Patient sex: M
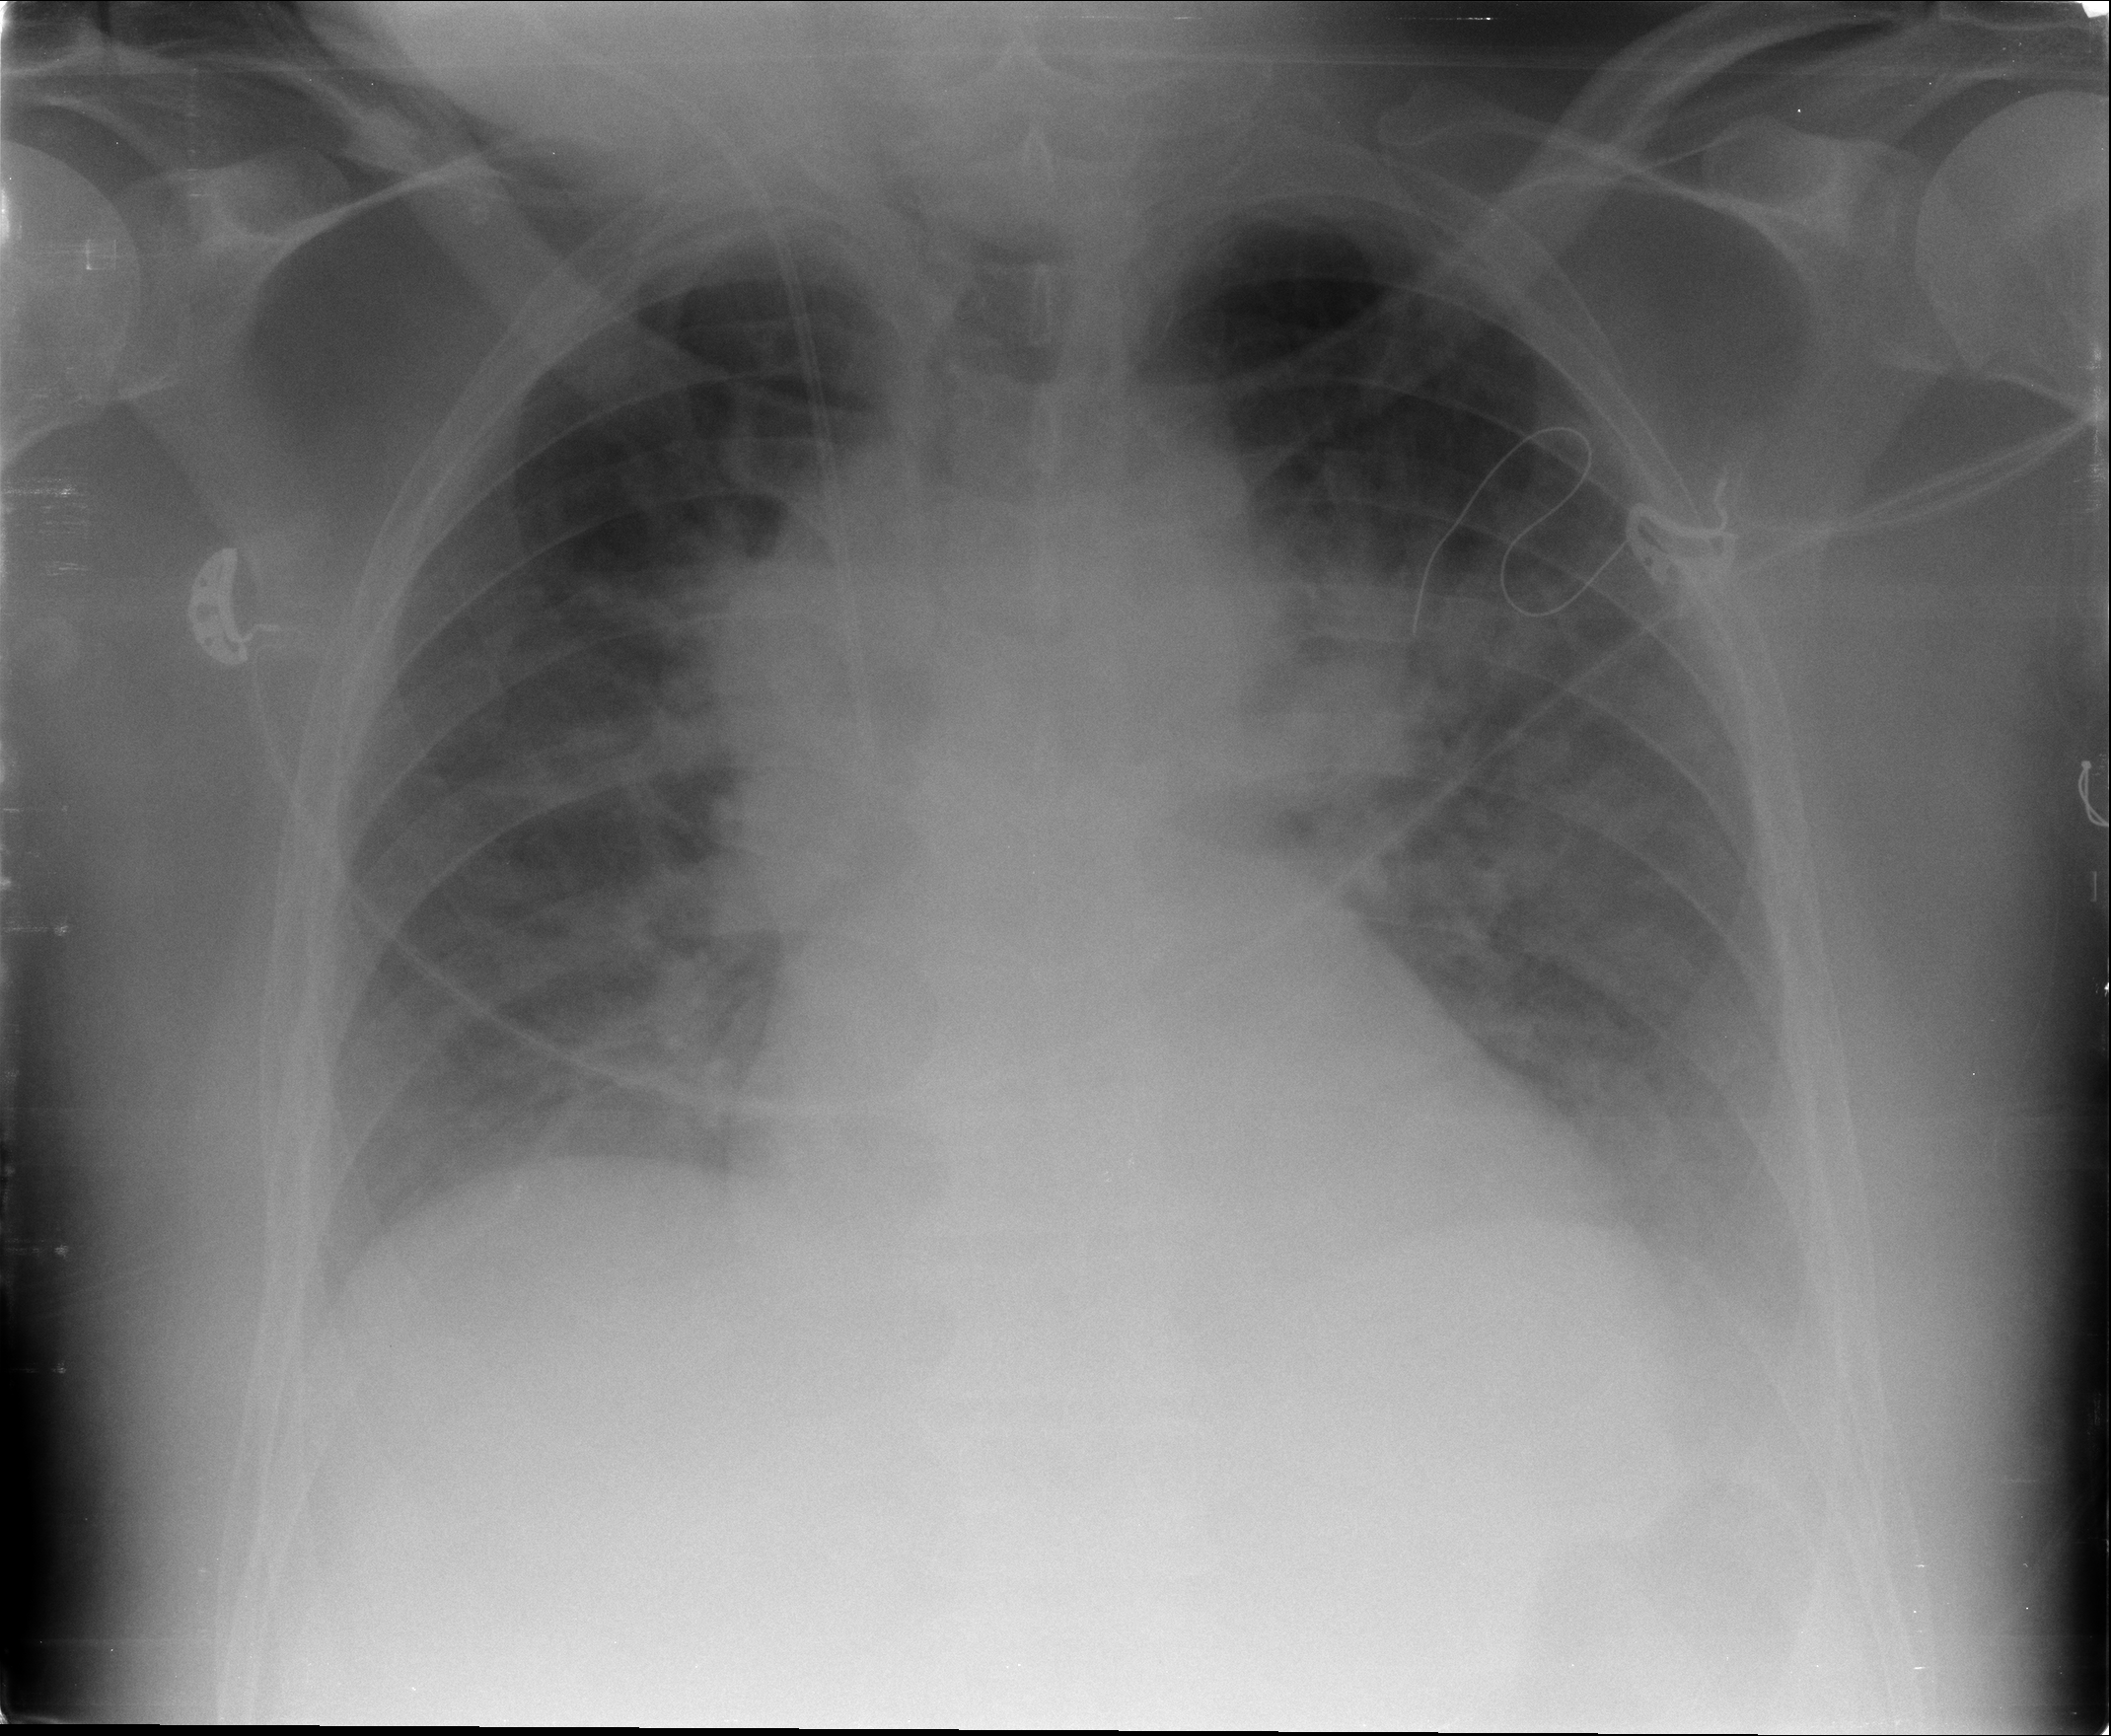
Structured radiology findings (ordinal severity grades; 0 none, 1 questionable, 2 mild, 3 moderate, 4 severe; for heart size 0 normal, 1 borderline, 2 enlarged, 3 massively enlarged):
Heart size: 2
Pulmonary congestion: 2
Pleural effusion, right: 1
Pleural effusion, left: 2
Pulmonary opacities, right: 0
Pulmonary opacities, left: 2
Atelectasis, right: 0
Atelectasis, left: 2